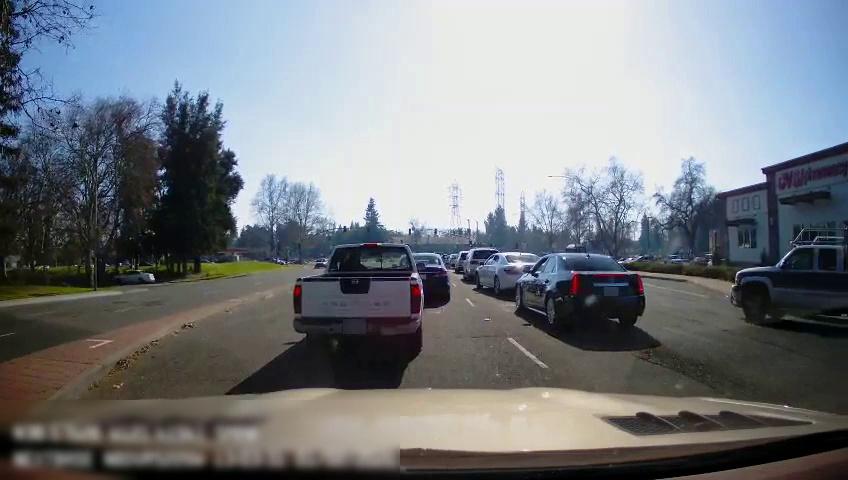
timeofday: Day
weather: Sunny
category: Drivable Space
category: Drivable Space
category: Vehicles | Car
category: Vehicles | Car
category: Vehicles | Car
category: Vehicles | Truck
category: Vehicles | Car
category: Vehicles | Truck
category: Vehicles | Car
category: Vehicles | Van
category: Vehicles | SUV
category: Vehicles | Car
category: Lanes | Opposite Lane
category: Lanes | Current Lane